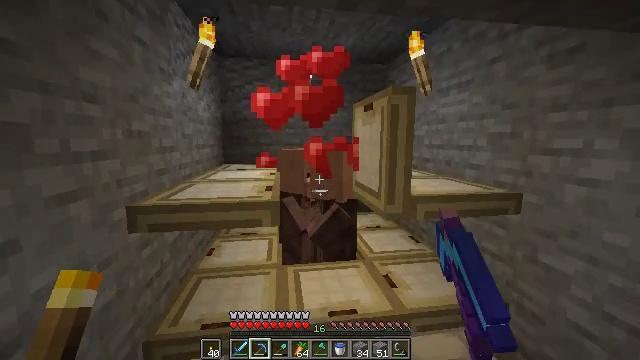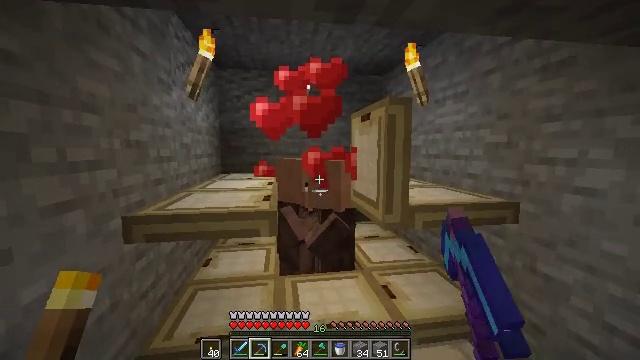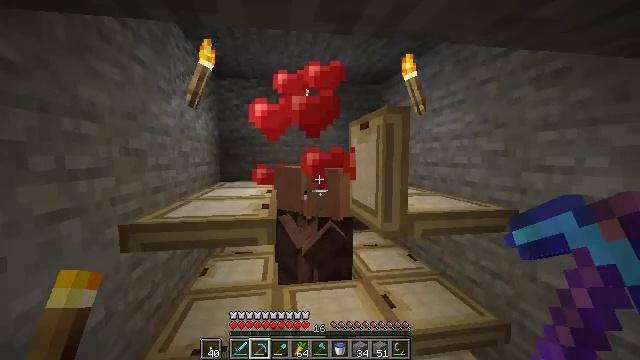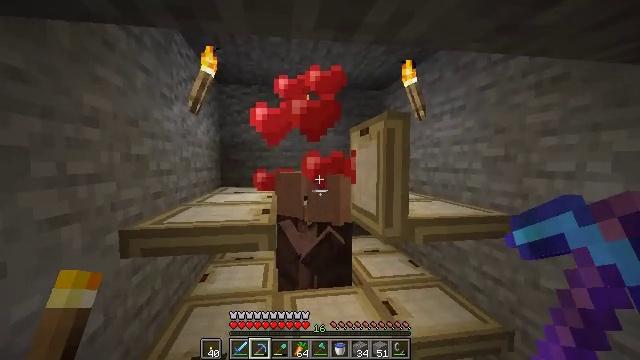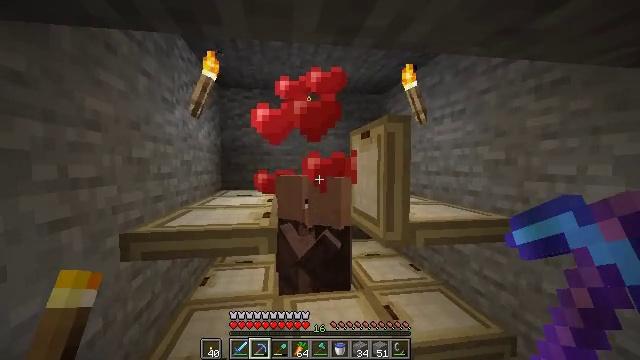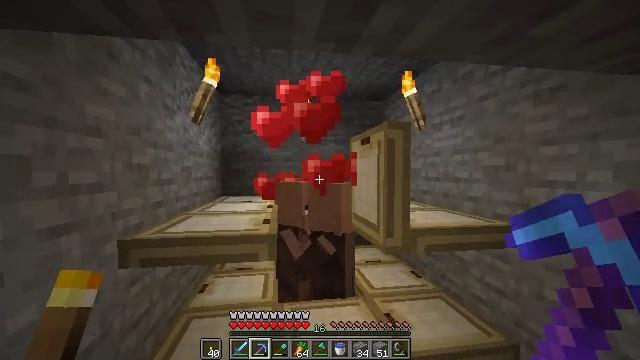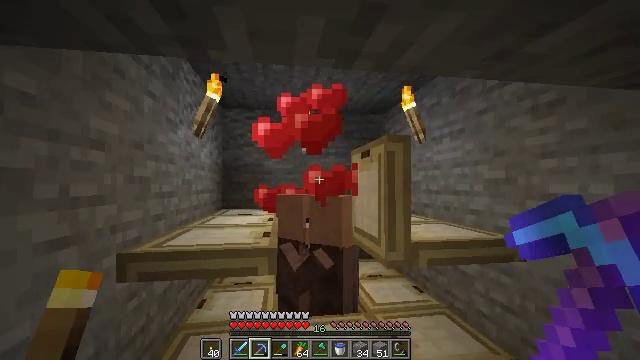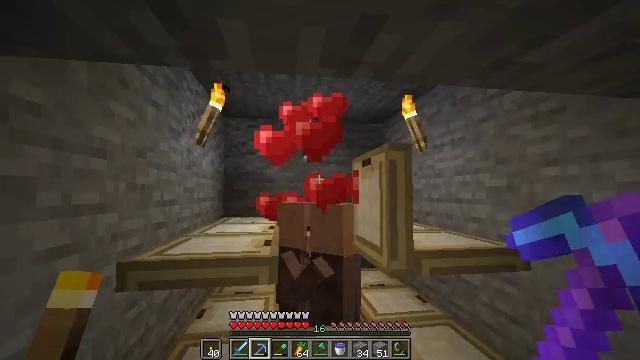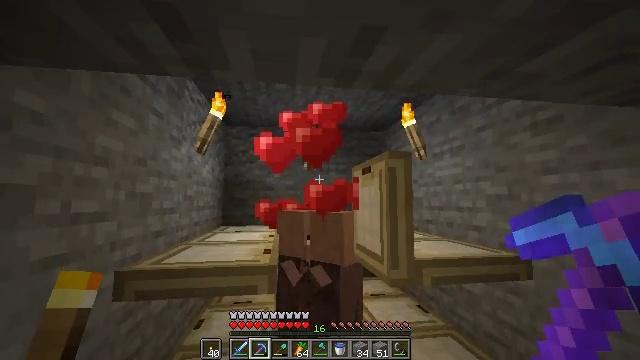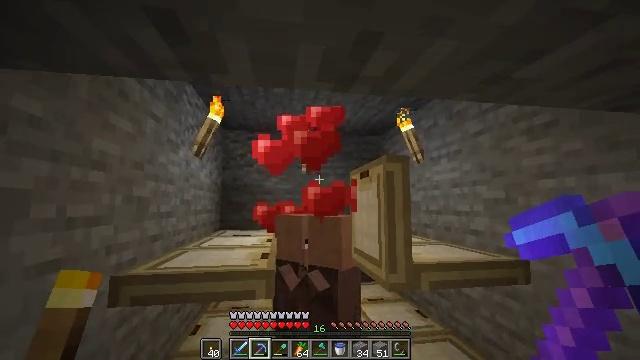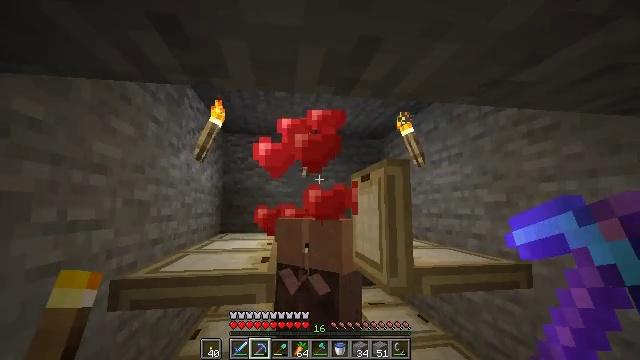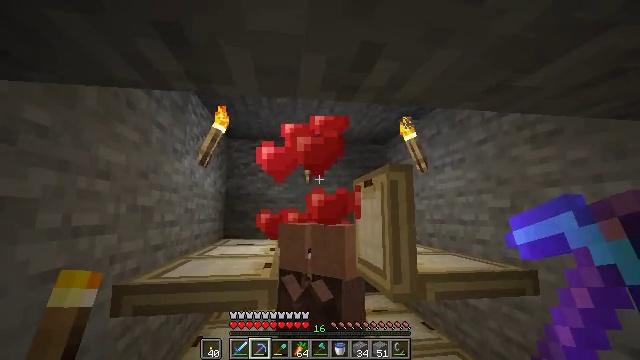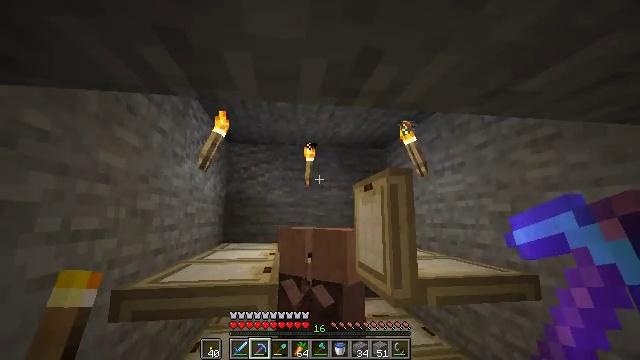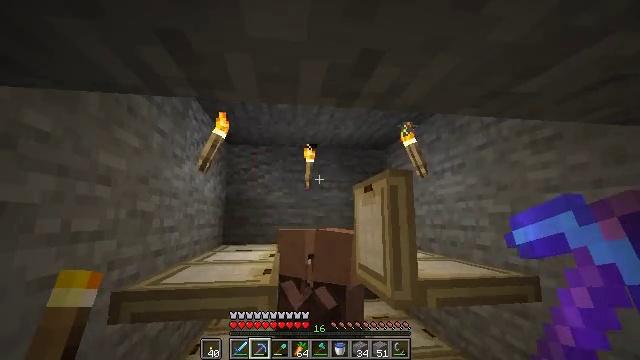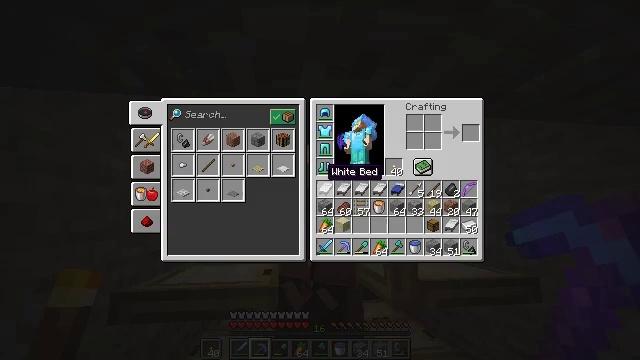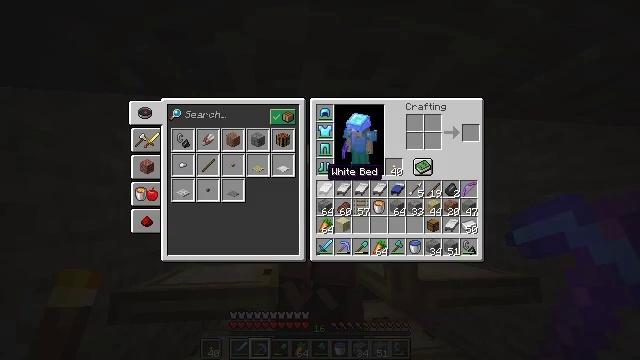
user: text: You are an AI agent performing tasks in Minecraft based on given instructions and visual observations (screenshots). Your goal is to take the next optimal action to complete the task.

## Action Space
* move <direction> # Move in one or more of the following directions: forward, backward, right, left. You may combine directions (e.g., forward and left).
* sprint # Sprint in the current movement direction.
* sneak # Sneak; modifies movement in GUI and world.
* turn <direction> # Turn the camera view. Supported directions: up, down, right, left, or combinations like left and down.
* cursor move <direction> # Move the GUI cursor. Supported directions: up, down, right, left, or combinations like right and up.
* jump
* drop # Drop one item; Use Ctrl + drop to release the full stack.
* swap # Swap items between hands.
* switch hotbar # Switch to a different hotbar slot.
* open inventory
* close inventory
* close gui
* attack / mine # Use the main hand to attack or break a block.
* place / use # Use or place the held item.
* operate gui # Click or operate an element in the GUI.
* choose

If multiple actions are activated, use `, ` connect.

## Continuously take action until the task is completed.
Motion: motion action
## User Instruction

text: Drop a carrot.
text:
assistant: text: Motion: turn up
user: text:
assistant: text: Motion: turn up
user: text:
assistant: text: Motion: turn up
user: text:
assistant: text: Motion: no_op
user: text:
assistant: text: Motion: turn up
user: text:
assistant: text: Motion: turn up
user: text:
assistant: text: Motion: turn up
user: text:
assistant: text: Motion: turn up
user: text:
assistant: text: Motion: no_op
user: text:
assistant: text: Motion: no_op
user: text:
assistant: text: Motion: turn up
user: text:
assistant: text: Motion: no_op
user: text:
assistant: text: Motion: no_op
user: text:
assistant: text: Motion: close inventory
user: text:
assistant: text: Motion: close inventory
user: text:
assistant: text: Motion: no_op
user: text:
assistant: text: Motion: turn right and down
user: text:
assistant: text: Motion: sprint, turn right and down
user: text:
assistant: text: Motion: sprint, turn right and down
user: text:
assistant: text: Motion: sprint
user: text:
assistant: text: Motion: sprint
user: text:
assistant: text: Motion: sprint, turn left
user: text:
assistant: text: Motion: sprint, turn left
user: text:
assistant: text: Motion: sprint
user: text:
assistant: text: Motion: sprint
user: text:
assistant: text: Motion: sprint
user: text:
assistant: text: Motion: sprint
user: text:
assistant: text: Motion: sprint
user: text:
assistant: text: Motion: sprint, drop
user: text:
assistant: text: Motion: sprint, drop